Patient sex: F
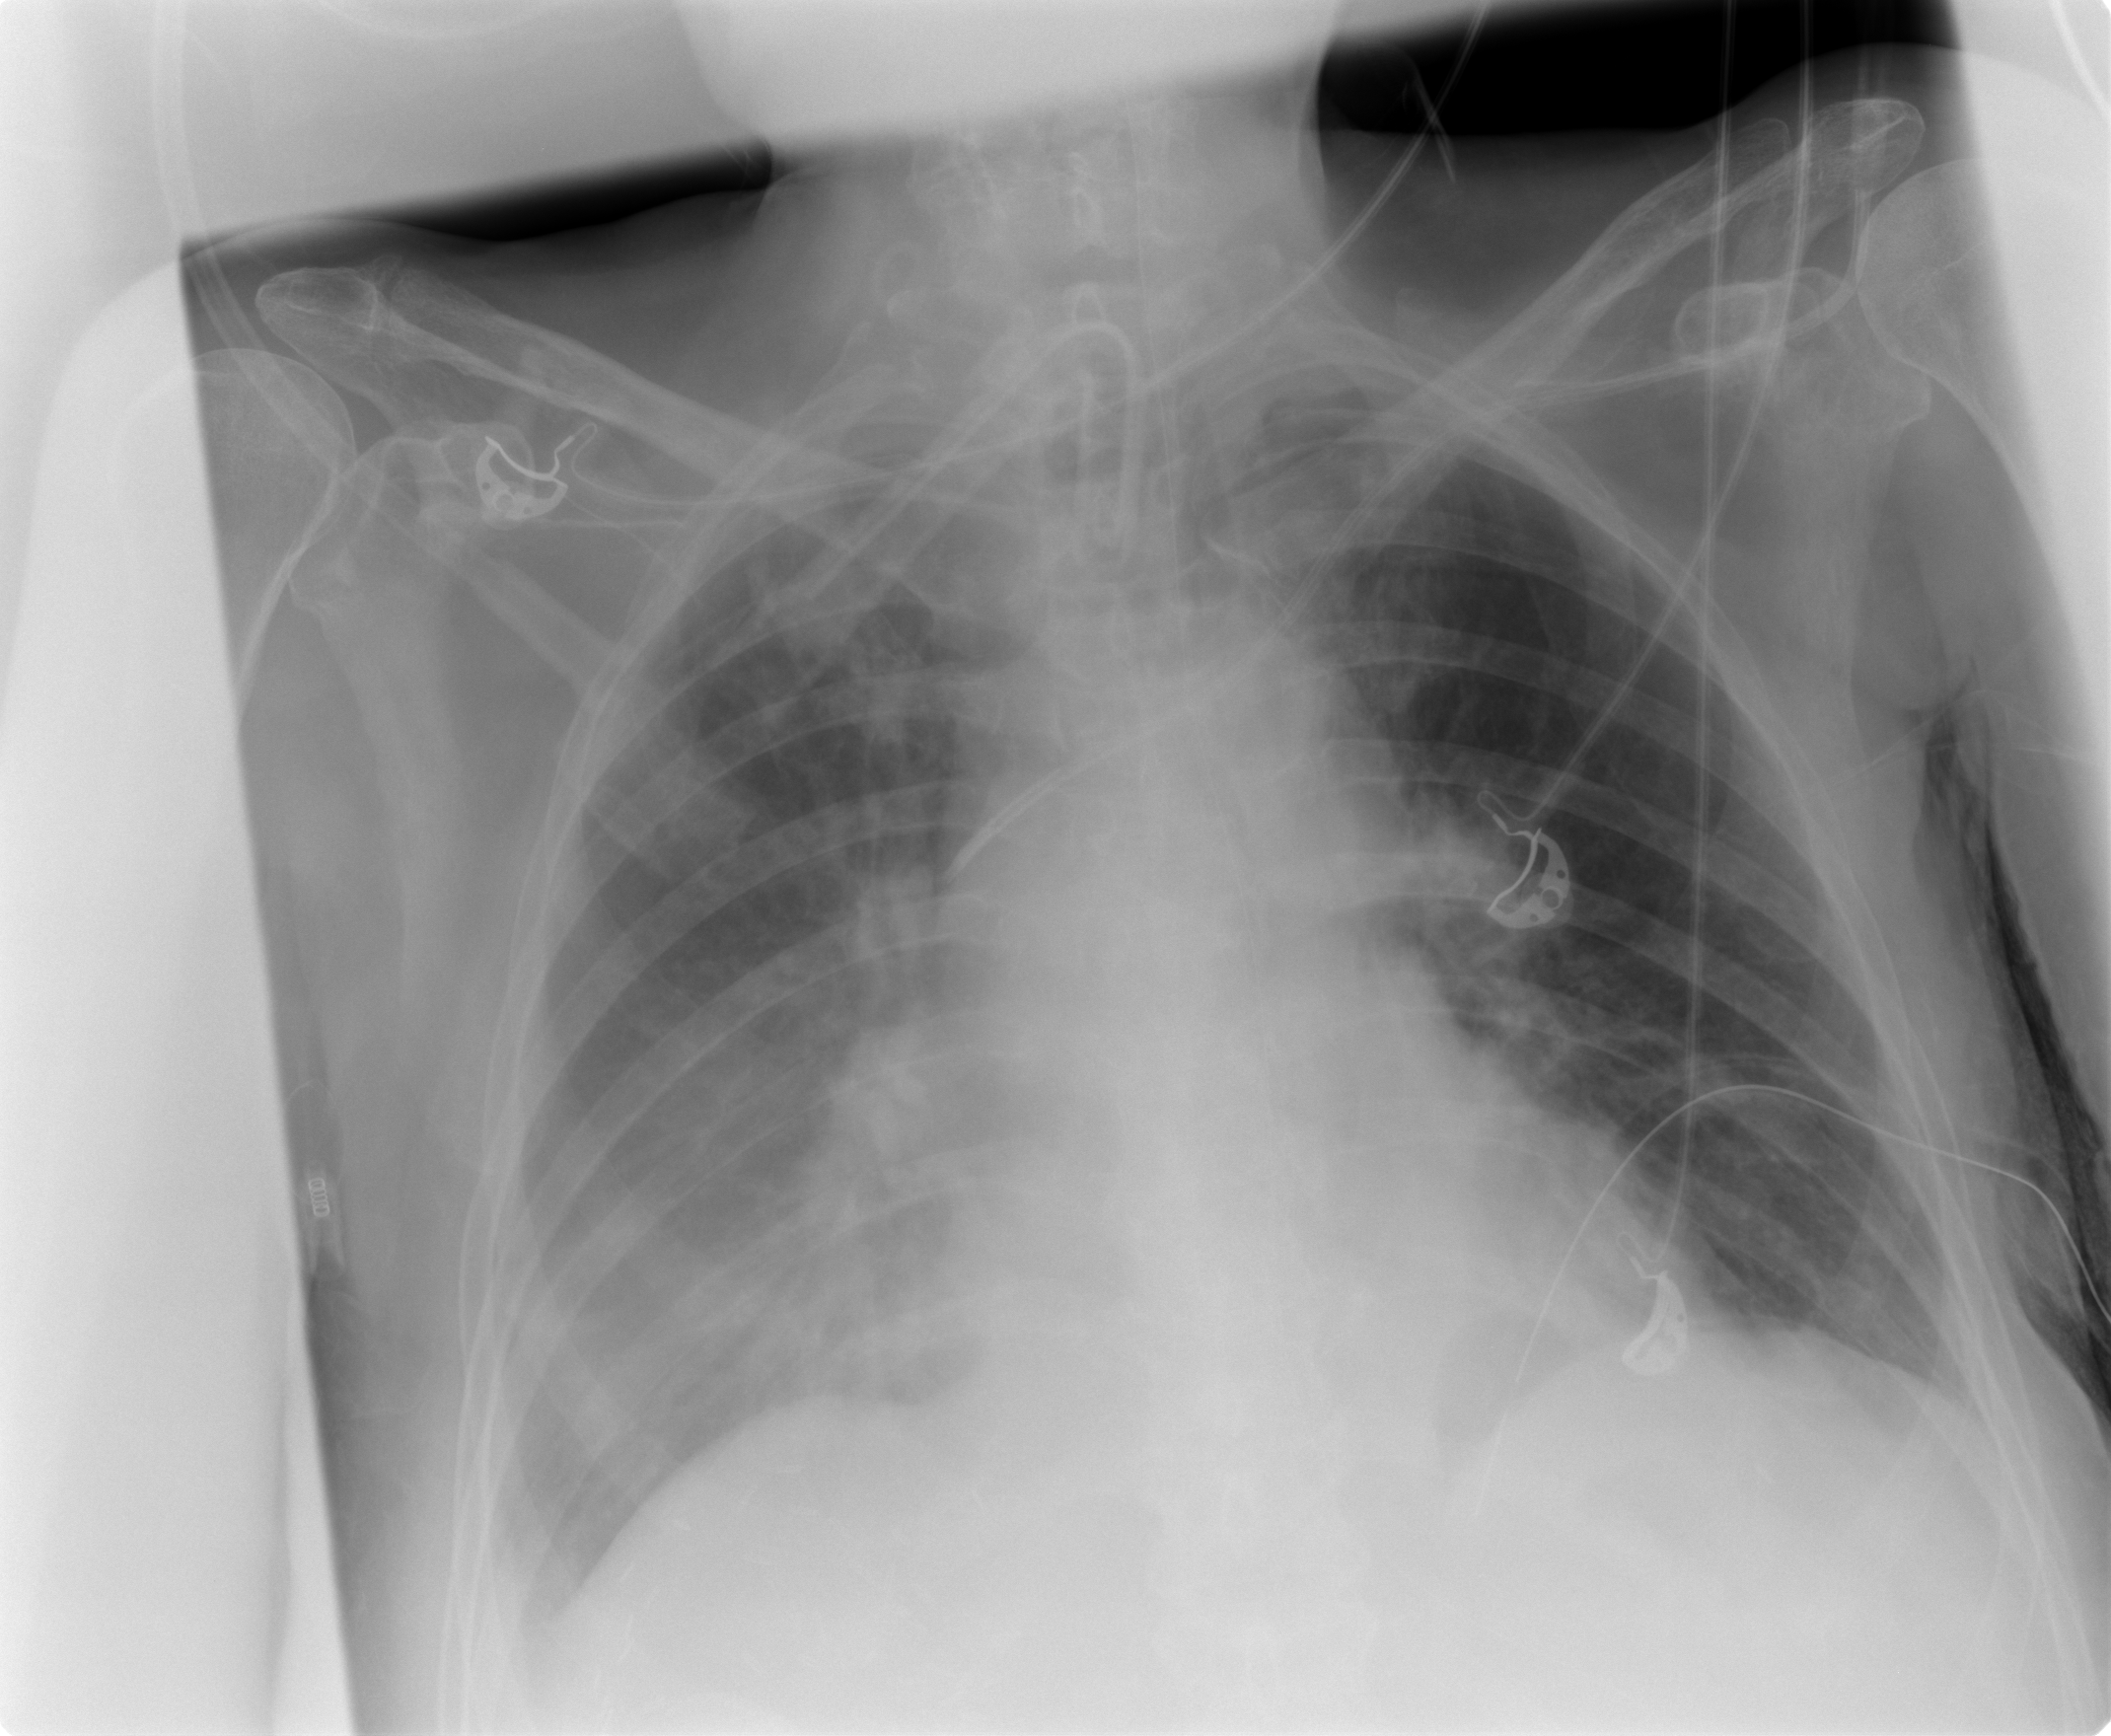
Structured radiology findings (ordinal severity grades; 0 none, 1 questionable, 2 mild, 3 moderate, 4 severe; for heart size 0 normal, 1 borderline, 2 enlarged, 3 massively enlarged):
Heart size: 1
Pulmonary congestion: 2
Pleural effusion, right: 1
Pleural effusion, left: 0
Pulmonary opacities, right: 1
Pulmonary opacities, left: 0
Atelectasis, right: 0
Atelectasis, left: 0